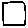
Label: square